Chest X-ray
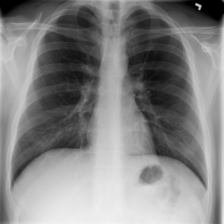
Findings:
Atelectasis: negative
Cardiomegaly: negative
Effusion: negative
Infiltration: negative
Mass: negative
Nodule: negative
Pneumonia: negative
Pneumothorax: negative
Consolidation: negative
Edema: negative
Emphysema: negative
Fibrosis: negative
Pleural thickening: negative
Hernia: negative